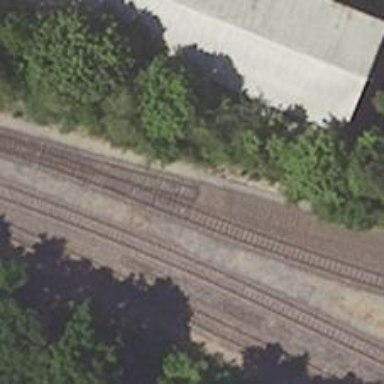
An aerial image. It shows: Disused railway yard.